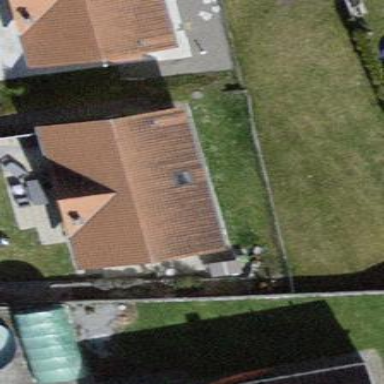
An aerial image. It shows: Building with tile roof.